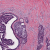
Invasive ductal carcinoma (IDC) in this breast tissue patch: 1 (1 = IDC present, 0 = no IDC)